Question: I hope I am missing something painfully obvious here.
I wish to update (e.g., fix title, labs, etc.) on a ggplot object produced from 'gratia::draw()'. Not really sure why I am unable to update the object.
Is there a simple solution?
'''
# devtools::install_github('gavinsimpson/gratia')
library('mgcv')
library('gratia')
dat <- gamSim(1, n = 400, dist = "normal", scale = 2, verbose = FALSE)
mod <- gam(y ~ s(x0), data = dat, method = "REML")
draw(mod)
'''

'''
p = draw(mod)
# P is a ggobject.
class(p)
#> [1] "gg" "ggplot"
'''
'''
p + ggtitle("My title")
'''
<URL>
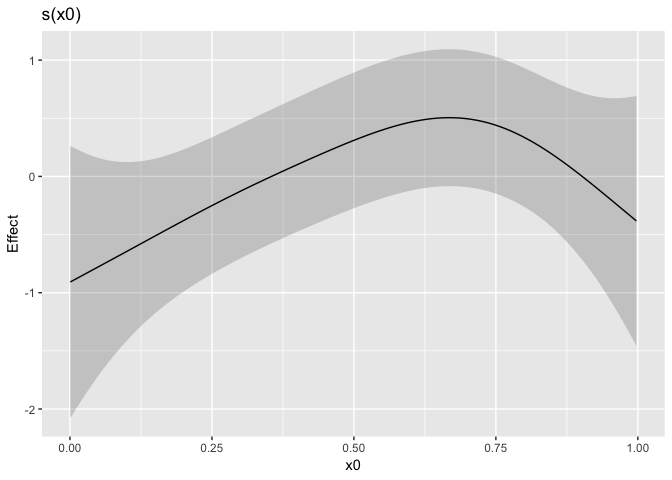
Answer: The object returned by 'draw.gam' is the output of 'cowplot::plot_grid' (not a pure 'ggplot2' graphical object).
I made a small change into 'draw.gam' function of 'gratia'. .
Now the 'p' object can be manipulated:
'''
# The modified draw.gam function
mydraw.gam <- function (object, parametric = TRUE, select = NULL, scales = c("free",
"fixed"), align = "hv", axis = "lrtb", n = 100, unconditional = FALSE,
overall_uncertainty = TRUE, dist = 0.1, ...)
{
scales <- match.arg(scales)
S <- smooths(object)
select <- gratia:::check_user_select_smooths(smooths = S, select = select)
d <- gratia:::smooth_dim(object)
take <- d <= 2L
select <- select[take]
S <- S[take]
d <- d[take]
is_re <- vapply(object[["smooth"]], gratia:::is_re_smooth, logical(1L))
is_by <- vapply(object[["smooth"]], gratia:::is_by_smooth, logical(1L))
if (any(is_by)) {
S <- vapply(strsplit(S, ":"), '[[', character(1L), 1L)
}
npara <- 0
nsmooth <- length(S)
if (isTRUE(parametric)) {
terms <- parametric_terms(object)
npara <- length(terms)
p <- vector("list", length = npara)
}
g <- l <- vector("list", length = nsmooth)
for (i in unique(S)) {
eS <- evaluate_smooth(object, smooth = i, n = n, unconditional = unconditional,
overall_uncertainty = overall_uncertainty, dist = dist)
l[S == i] <- split(eS, eS[["smooth"]])
}
l <- l[select]
d <- d[select]
g <- g[select]
if (length(g) == 0L) {
message("Unable to draw any of the model terms.")
return(invisible(g))
}
for (i in seq_along(l)) {
g[[i]] <- draw(l[[i]])
}
if (isTRUE(parametric)) {
for (i in seq_along(terms)) {
p[[i]] <- evaluate_parametric_term(object, term = terms[i])
g[[i + length(g)]] <- draw(p[[i]])
}
}
if (isTRUE(identical(scales, "fixed"))) {
wrapper <- function(x) {
range(x[["est"]] + (2 * x[["se"]]), x[["est"]] -
(2 * x[["se"]]))
}
ylims <- range(unlist(lapply(l, wrapper)))
if (isTRUE(parametric)) {
ylims <- range(ylims, unlist(lapply(p, function(x) range(x[["upper"]],
x[["lower"]]))))
}
gg <- seq_along(g)[c(d == 1L, rep(TRUE, npara))]
for (i in gg) {
g[[i]] <- g[[i]] + lims(y = ylims)
}
}
g
}
# Example no. 1
dat <- gamSim(1, n = 400, dist = "normal", scale = 2, verbose = FALSE)
mod <- gam(y ~ s(x0), data = dat, method = "REML")
p <- mydraw.gam(mod)
p[[1]] + ggtitle("My title")
'''
<URL>
'''
# Example no. 2
mod <- gam(y ~ s(x0) + x1, data = dat, method = "REML")
p <- mydraw.gam(mod)
# Plot graphs separately
p[[1]] + ggtitle("My title")
p[[2]] + ggtitle("My title")
# Arrange the two plots on the same figure
cowplot::plot_grid(plotlist = p)
'''